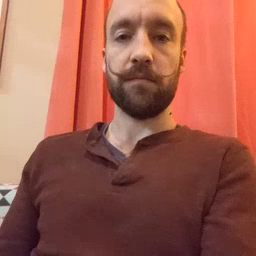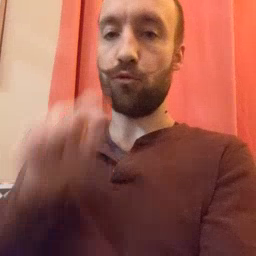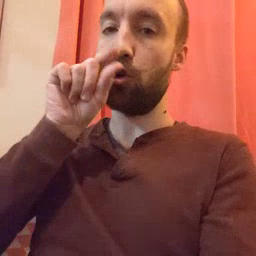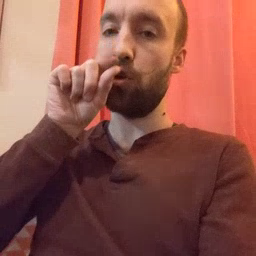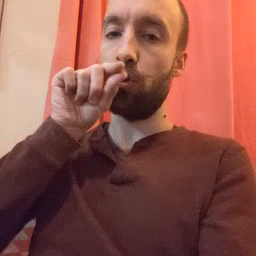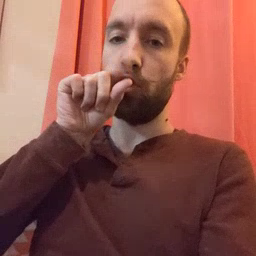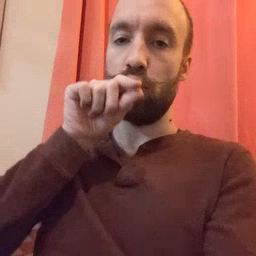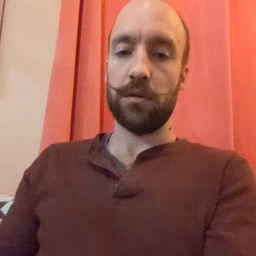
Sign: bird